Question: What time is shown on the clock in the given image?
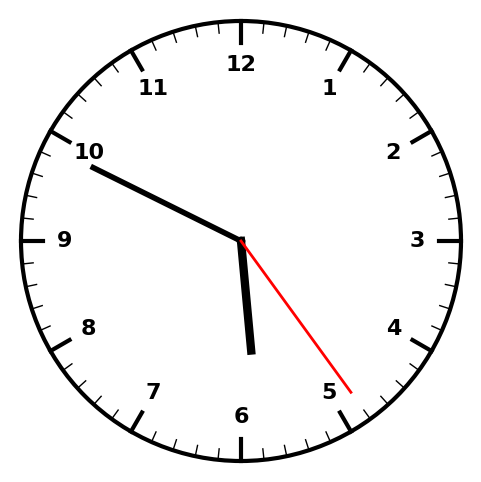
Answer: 05:49:24